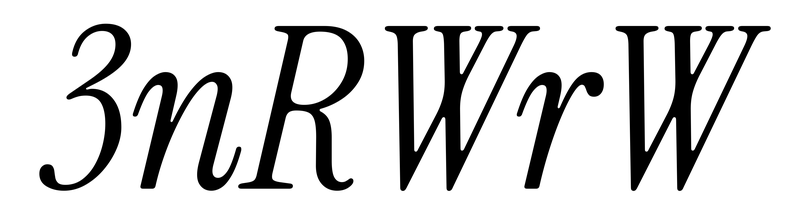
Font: InstrumentSerif-Italic